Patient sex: M
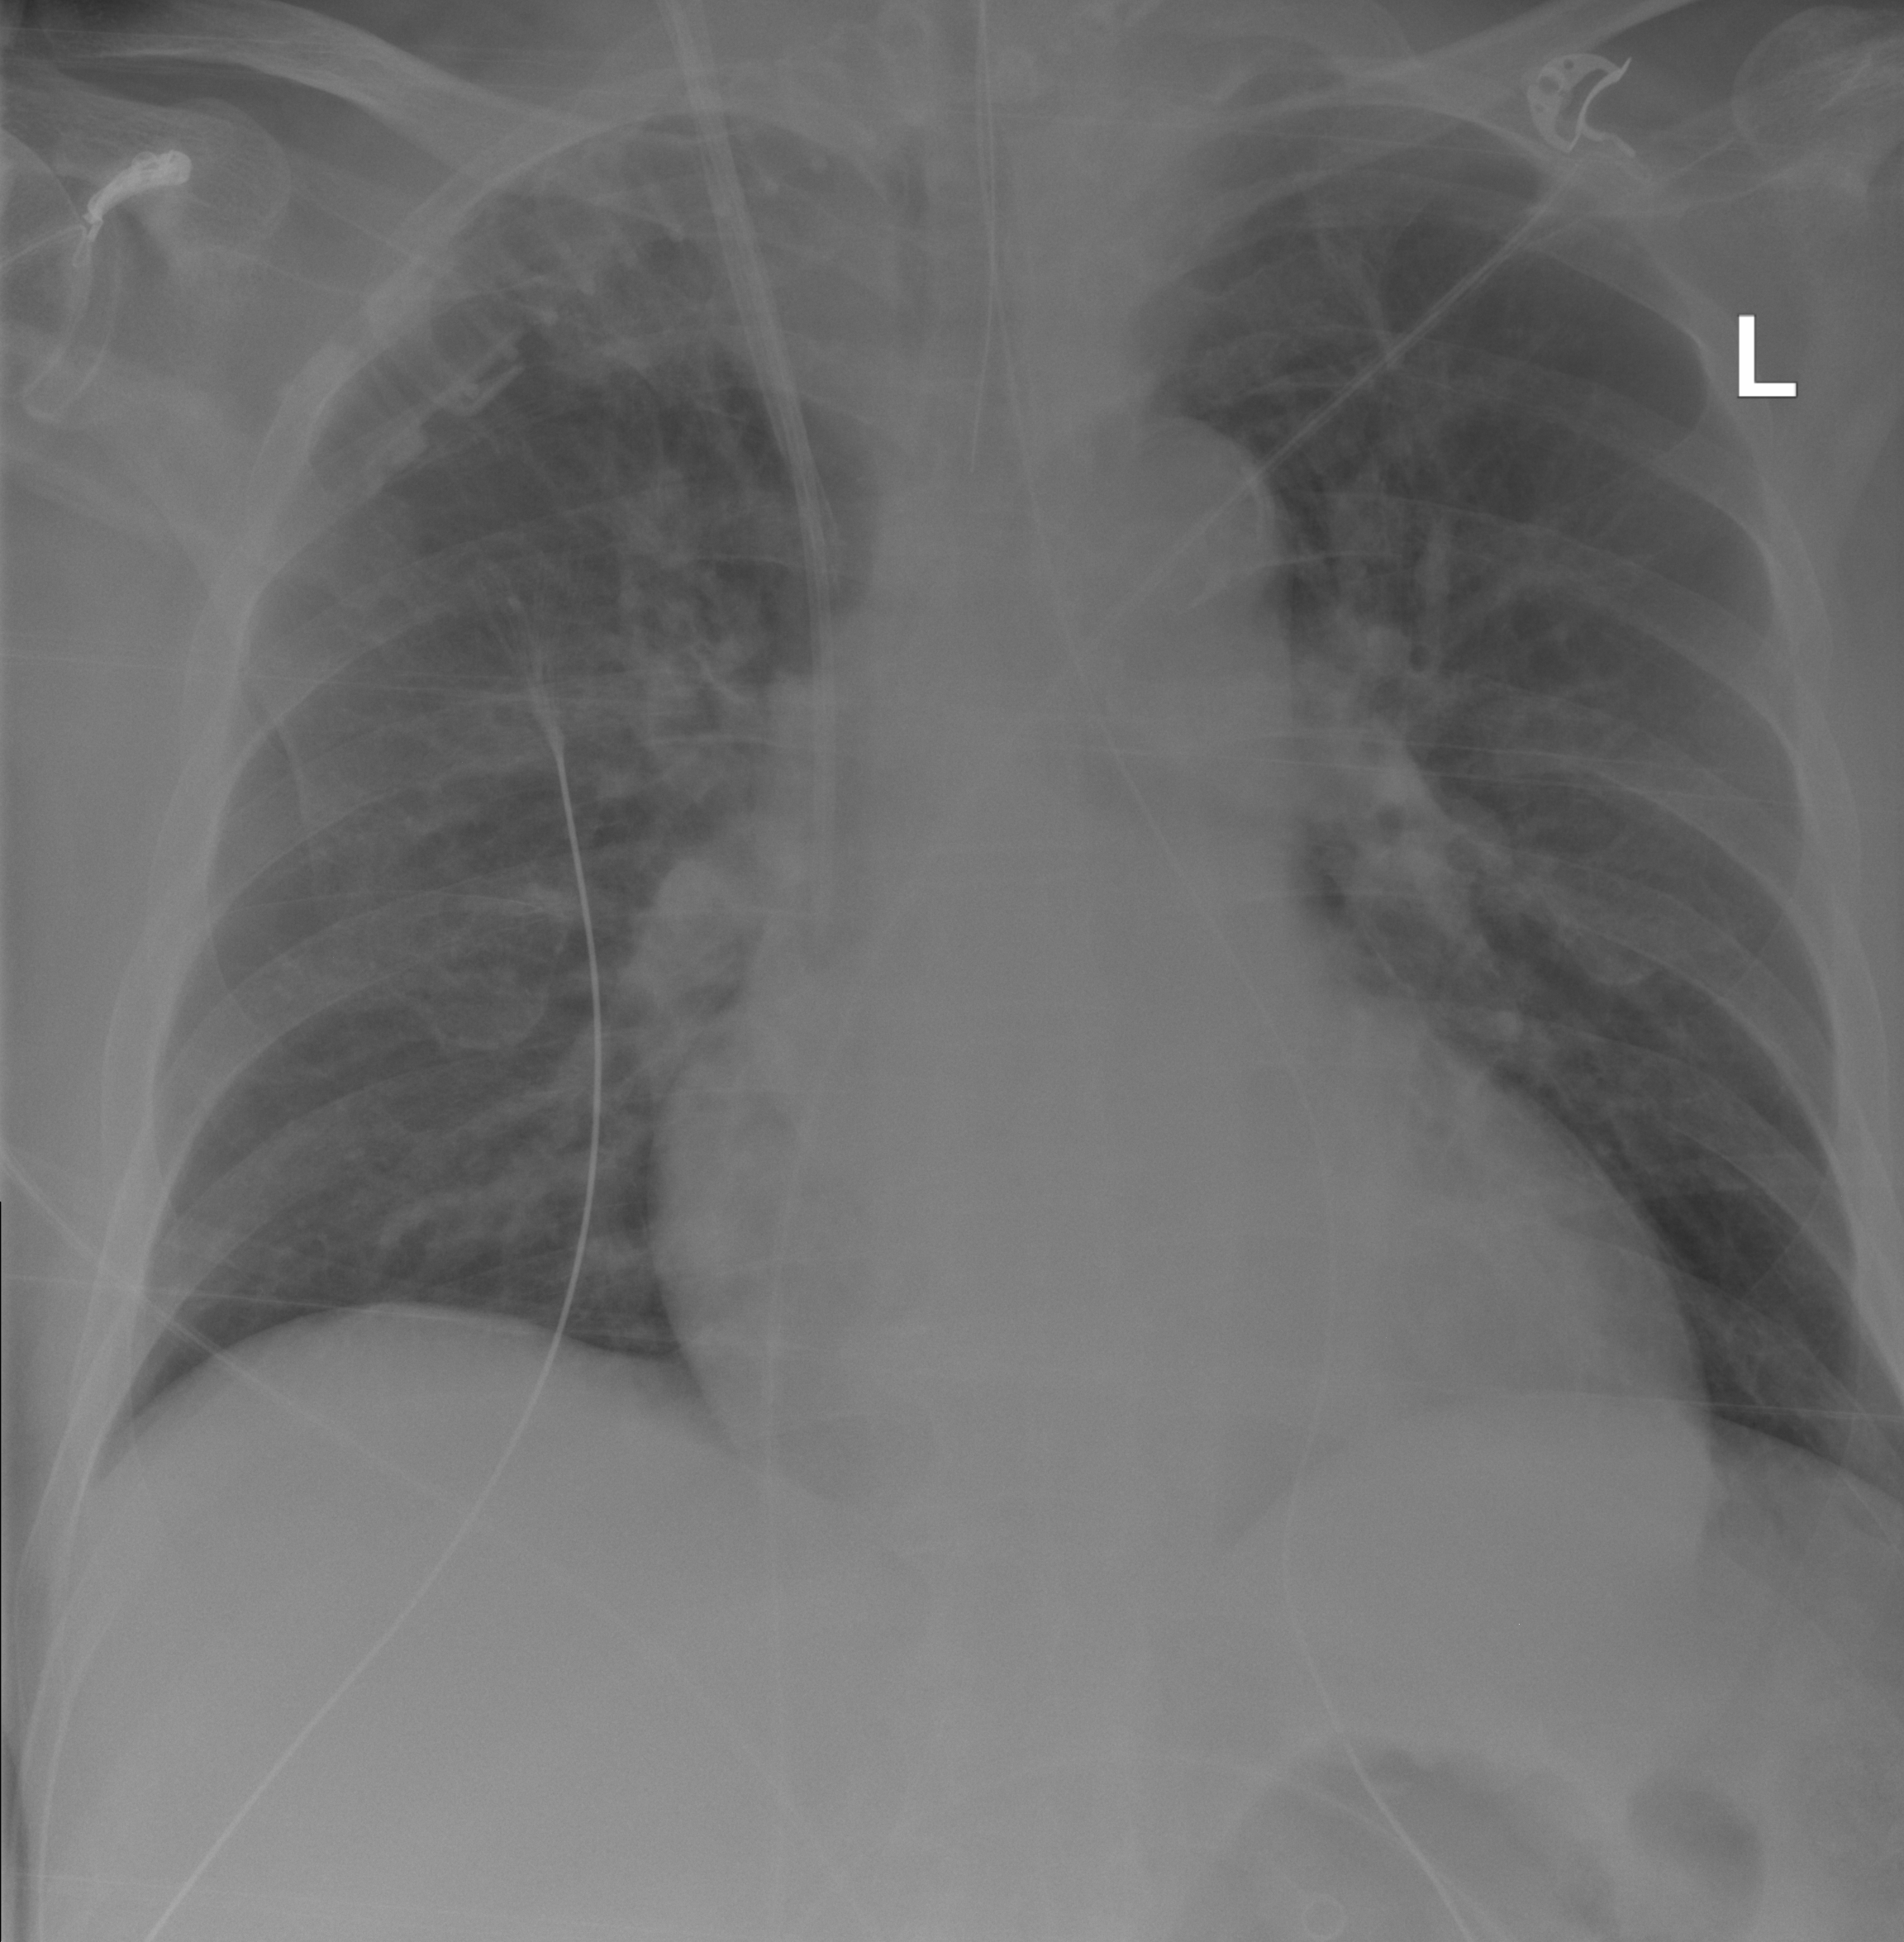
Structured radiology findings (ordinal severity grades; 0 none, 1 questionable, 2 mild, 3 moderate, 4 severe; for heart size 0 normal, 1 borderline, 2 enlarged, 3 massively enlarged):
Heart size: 2
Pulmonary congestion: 0
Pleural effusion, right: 0
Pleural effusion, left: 0
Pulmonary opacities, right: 0
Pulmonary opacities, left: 0
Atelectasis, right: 1
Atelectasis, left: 1